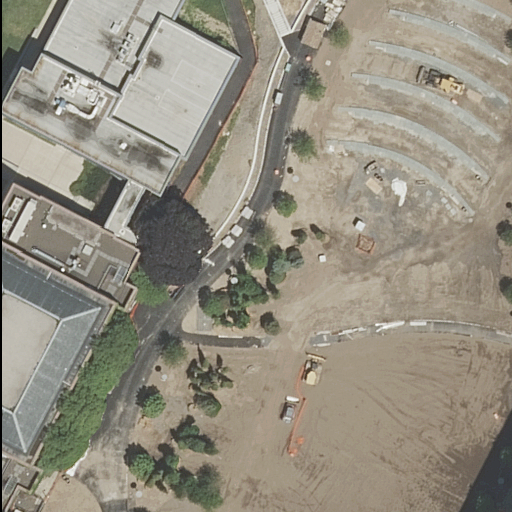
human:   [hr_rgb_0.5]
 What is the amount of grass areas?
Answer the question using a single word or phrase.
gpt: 3

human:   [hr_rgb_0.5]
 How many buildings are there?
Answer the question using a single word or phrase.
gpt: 1

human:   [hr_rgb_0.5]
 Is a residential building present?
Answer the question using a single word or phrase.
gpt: yes

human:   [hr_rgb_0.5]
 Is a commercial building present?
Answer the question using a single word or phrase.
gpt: no

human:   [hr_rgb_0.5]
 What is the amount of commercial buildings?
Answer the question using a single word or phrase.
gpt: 0

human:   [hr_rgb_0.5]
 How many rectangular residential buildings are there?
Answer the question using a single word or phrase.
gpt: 1

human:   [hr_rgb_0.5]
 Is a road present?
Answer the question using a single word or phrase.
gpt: yes

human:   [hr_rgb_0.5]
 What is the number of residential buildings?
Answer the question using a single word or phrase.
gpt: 1

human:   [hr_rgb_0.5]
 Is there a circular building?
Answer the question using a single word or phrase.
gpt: no

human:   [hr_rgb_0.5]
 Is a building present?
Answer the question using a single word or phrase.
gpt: yes

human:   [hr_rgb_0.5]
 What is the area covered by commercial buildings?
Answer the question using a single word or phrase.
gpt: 0m2

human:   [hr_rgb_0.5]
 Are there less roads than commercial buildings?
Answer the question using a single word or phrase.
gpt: no

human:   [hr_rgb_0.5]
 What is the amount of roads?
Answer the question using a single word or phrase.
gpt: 4

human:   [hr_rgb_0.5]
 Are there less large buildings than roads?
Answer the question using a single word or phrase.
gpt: yes

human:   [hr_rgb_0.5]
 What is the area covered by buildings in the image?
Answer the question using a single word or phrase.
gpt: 279m2

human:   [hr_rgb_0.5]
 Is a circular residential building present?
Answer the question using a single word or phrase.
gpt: no

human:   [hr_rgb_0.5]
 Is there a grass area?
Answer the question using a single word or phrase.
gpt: yes

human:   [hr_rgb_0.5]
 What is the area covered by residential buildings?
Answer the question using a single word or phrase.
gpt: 279m2

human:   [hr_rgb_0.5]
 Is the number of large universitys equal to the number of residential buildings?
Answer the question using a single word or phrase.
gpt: yes

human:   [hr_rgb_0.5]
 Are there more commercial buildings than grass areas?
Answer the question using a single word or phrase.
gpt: no

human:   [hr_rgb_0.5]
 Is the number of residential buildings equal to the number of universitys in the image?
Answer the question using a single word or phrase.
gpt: yes

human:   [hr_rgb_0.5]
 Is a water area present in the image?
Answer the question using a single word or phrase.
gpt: no

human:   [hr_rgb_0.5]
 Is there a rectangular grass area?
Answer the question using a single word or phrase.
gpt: yes

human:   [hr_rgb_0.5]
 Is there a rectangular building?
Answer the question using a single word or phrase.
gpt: yes

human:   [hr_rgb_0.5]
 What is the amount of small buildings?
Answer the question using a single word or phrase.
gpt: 0

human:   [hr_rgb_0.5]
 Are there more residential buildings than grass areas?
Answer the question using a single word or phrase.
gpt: no

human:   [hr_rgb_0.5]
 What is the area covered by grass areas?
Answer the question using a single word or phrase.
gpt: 3534m2

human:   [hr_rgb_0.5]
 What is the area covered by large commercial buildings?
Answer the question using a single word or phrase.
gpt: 0m2

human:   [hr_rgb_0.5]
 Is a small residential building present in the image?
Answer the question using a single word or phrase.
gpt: no

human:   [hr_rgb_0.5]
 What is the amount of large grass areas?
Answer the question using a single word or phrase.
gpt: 1

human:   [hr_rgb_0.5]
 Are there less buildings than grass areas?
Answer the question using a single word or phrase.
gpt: yes

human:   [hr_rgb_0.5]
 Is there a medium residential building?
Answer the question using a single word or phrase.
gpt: yes

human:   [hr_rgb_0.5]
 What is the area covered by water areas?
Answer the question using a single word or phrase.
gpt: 0m2

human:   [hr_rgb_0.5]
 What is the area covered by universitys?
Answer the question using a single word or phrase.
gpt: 7587m2

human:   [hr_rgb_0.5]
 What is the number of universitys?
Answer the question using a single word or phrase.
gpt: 1

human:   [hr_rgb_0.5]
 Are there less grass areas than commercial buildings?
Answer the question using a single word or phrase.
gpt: no

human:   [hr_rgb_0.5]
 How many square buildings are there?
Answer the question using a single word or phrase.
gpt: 0

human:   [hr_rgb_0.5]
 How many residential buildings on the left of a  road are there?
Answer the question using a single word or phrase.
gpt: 1

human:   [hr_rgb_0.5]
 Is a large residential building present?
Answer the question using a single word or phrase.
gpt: no

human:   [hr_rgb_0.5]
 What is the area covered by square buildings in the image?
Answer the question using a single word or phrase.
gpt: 0m2

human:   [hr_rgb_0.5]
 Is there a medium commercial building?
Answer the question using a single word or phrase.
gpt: no

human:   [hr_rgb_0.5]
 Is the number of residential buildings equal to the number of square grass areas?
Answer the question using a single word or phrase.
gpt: no

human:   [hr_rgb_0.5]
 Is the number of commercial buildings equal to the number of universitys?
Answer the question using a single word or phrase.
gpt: no

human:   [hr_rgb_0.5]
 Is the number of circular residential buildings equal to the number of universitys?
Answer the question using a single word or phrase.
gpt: no

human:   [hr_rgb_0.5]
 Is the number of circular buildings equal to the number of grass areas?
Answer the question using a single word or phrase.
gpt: no

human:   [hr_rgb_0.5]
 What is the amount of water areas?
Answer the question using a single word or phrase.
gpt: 0

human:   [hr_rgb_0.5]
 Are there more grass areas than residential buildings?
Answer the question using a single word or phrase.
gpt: yes

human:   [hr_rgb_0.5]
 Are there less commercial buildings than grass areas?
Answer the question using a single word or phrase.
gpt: yes

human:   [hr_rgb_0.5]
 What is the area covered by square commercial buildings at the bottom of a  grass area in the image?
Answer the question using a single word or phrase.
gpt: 0m2

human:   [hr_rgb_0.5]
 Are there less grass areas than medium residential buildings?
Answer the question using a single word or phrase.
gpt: no

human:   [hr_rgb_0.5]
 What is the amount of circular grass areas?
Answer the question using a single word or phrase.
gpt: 0

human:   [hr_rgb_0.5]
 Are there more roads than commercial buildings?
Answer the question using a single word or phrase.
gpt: yes

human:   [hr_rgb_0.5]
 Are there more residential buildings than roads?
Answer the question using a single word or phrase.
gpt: no

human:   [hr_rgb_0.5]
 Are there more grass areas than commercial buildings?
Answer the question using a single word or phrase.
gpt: yes

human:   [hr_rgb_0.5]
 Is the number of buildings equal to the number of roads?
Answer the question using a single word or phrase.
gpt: no

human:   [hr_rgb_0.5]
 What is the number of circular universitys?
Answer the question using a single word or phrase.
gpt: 0

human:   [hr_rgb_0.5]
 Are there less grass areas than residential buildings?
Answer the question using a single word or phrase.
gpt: no

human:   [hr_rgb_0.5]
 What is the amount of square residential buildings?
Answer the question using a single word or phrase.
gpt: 0

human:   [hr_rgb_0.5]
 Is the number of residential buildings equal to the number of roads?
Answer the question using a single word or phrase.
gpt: no

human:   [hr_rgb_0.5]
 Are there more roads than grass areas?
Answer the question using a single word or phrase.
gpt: yes

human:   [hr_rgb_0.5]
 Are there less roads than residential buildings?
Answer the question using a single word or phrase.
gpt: no

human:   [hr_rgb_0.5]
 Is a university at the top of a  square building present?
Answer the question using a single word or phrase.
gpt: no

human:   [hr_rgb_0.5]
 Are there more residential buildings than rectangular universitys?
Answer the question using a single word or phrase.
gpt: yes

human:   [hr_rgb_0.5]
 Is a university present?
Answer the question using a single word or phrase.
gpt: yes